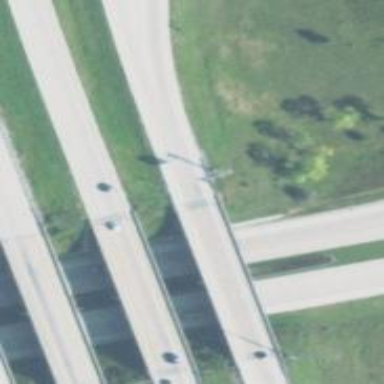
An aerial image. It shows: Bridge with asphalt surface on motorway link.